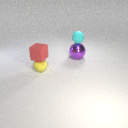
small yellow rubber sphere to the left of large purple metal sphere